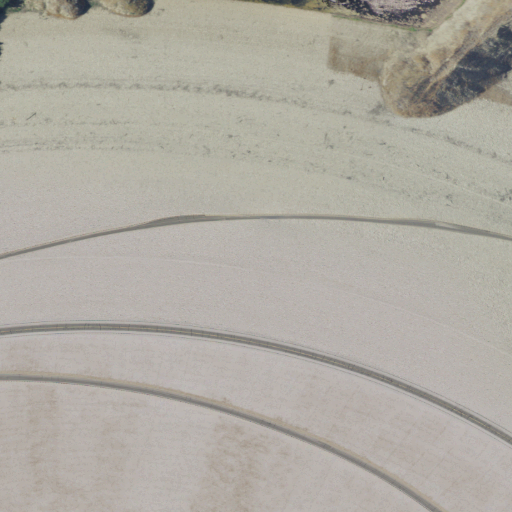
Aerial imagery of valley in California named Government Canyon containing barren land, shrub, low intensity development, medium intensity development, open development, open water, and high intensity development